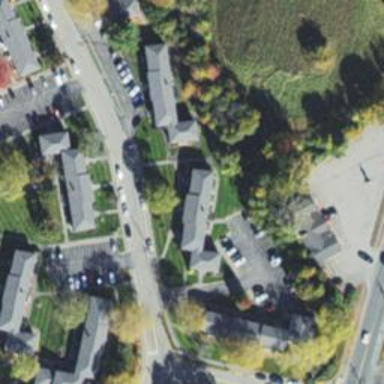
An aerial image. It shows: Footway along the road.